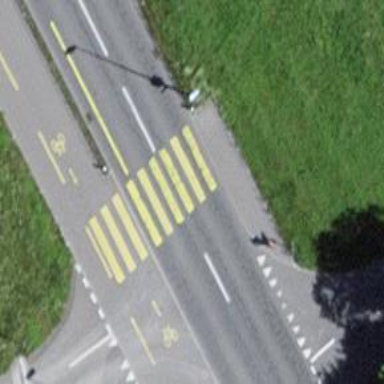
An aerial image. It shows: Marked crossing with zebra markings on the road.